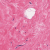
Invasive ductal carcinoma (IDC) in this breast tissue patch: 0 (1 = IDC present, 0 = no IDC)